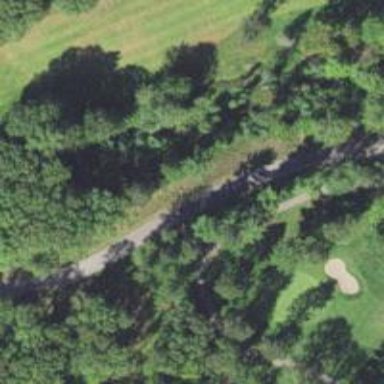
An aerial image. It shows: Golf course surrounded by greenery.